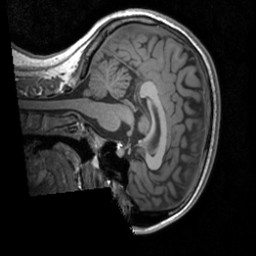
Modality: T1w
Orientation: sagittal
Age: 21
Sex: female
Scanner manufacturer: siemens
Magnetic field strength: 3 T
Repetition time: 1.9 s
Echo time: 0.00226 s